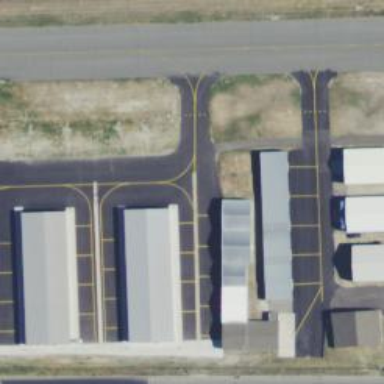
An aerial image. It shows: Image of taxiway at airport.